Field crop: maize
Growth stage: 2
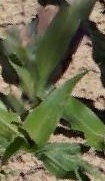
Species: maize